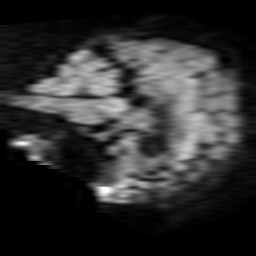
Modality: TRACE
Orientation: sagittal
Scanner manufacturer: philips
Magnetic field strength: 1.5 T
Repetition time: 4.804 s
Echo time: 0.07764 s